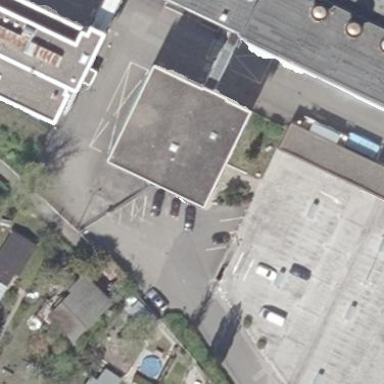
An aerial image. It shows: Office building.